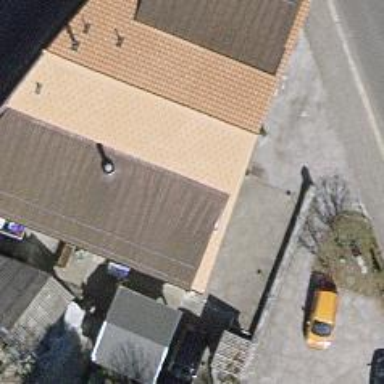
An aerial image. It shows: Restaurant.